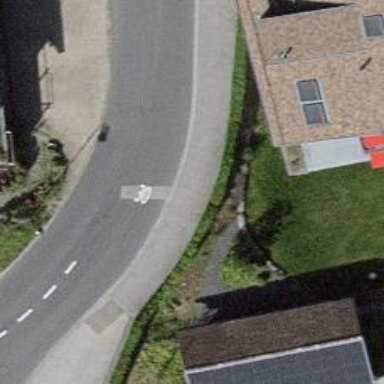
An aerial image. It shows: Residential road with sidewalk on the left side.